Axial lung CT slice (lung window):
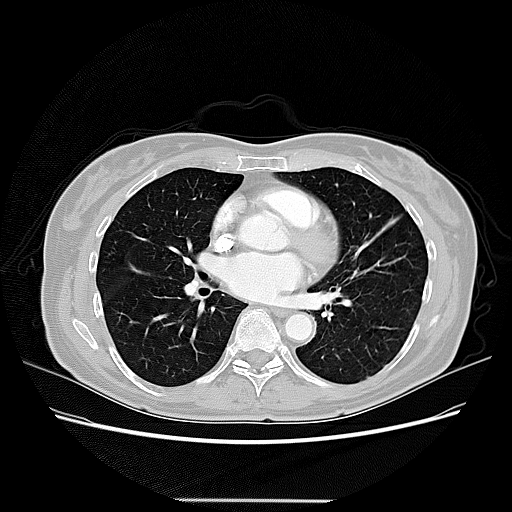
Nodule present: no